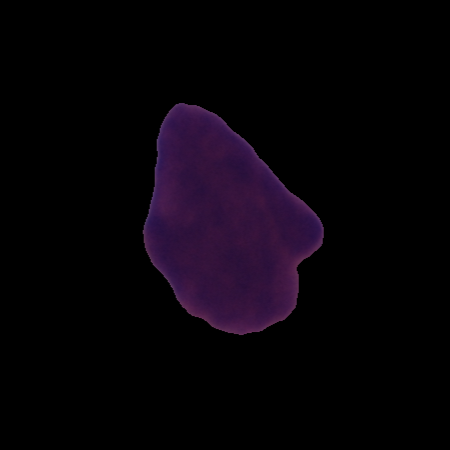
Label: cancer